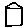
Label: house